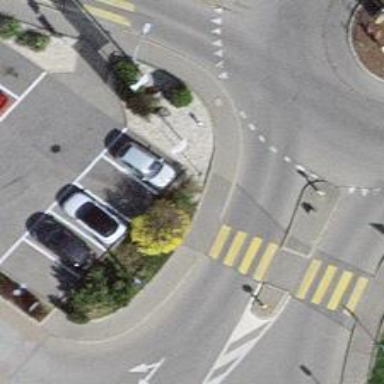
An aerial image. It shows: Marked road crossing with pedestrian island.